Interaction volume radius: 5 \u00c5
Interaction volume height: 40 \u00c5
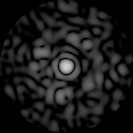
Disorder parameter: 0.8421